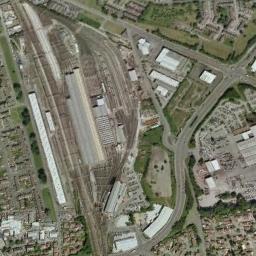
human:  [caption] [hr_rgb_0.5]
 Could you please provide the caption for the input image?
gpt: The railway station is next to some buildings and grass .

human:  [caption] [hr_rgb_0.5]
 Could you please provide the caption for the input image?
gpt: There is a railway station in the crowded city .

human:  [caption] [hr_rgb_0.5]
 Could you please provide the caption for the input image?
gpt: The railway station has lots of railways and some buildings and the railway station is surrounded by a residential area .

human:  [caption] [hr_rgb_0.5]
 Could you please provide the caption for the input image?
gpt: There are many buildings beside the railway station .

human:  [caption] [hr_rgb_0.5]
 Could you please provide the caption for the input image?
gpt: There are some buildings and green lawns near the railway station .